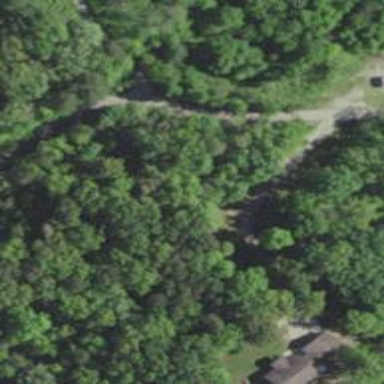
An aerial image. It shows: Driveway.